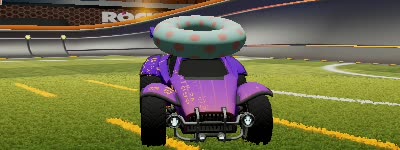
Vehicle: octane